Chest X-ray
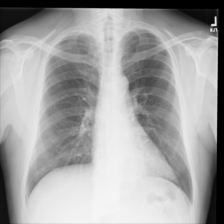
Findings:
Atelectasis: negative
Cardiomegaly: negative
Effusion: negative
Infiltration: negative
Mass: negative
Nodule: negative
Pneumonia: negative
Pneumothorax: negative
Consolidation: negative
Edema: negative
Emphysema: negative
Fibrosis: negative
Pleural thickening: negative
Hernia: negative